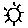
Label: sun